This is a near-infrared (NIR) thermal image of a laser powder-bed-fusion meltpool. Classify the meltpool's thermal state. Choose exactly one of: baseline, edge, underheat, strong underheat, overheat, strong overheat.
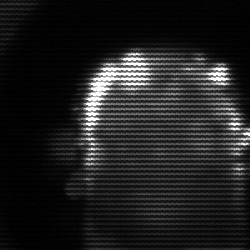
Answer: baseline